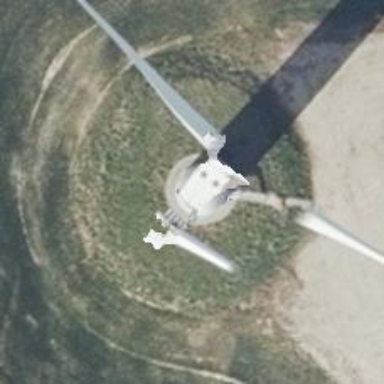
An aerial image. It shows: Wind generator of the horizontal axis type made by Vestas.